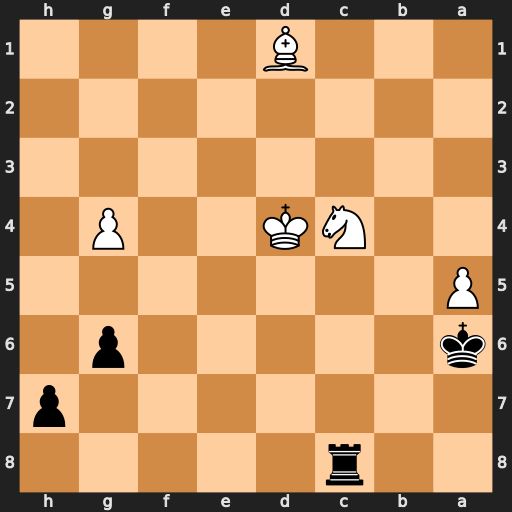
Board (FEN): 2r5/7p/k5p1/P7/2NK2P1/8/8/3B4
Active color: b
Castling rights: -
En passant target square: -
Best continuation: Rd8+ Ke5 Rxd1